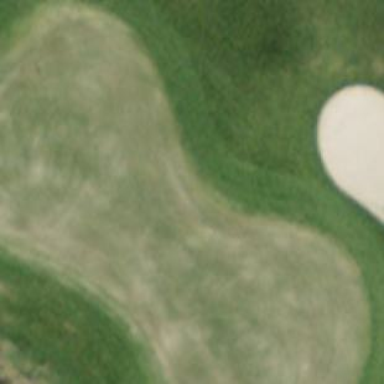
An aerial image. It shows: Green golf area with grass land use.